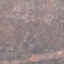
Land use / land cover class: HerbaceousVegetation